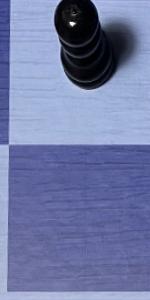
Label: Empty